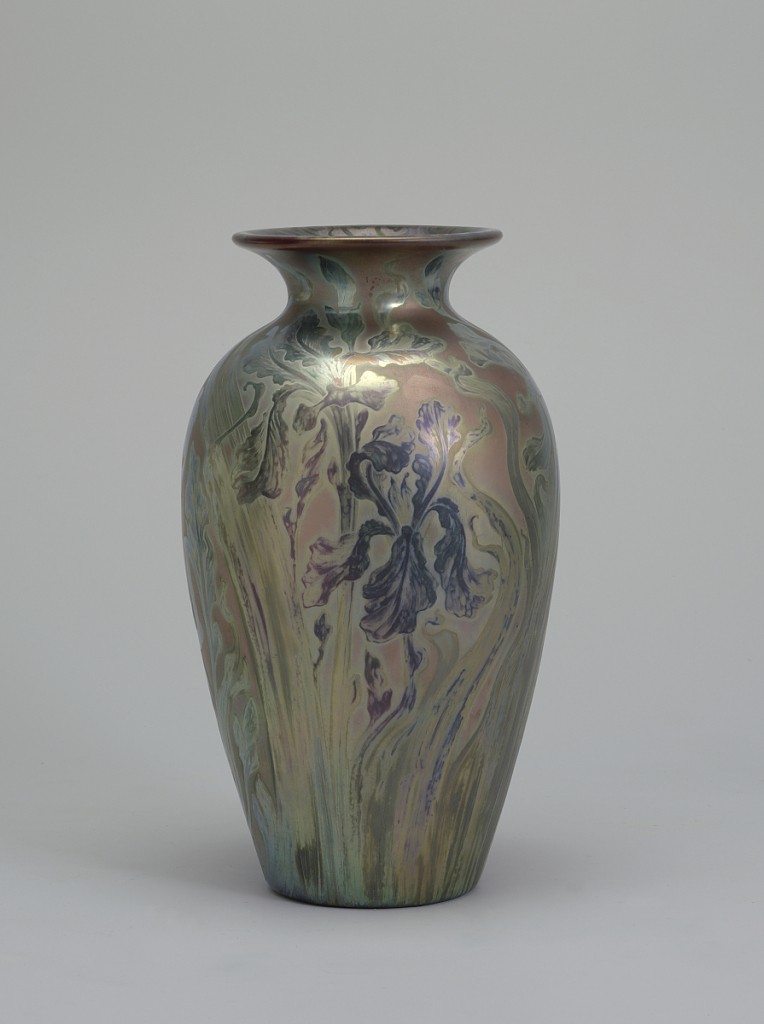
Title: Vase
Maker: Jacques Sicard, French, 1865–1923
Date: ca. 1902
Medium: Glazed and lustered earthenware
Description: Gray-white clay body, cast. Monumental elongated ovoid body with flaring rim; no foot. Decorated with full-length irises in full bloom with slightly whiplash leaves and stems that extend up over the body and shoulder. Interior of flaring rim decorated with short wavy lines. Decoration in metallic lustres on an iridescent ground in shades of muted greens, peacock blue, dark purple, lavender, salmon pink and gold over a copper lustre glaze. Interior covered with copper-red lustre glaze. Bottom glazed a light green high glaze.